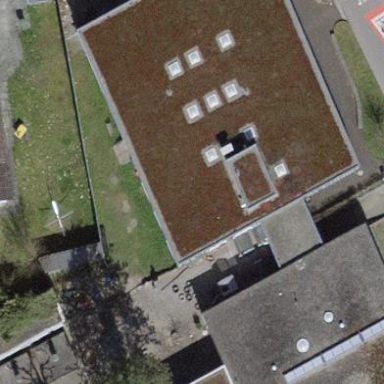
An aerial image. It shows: Building.